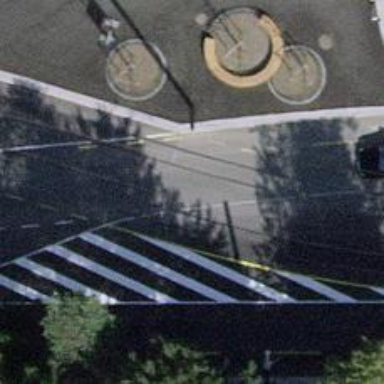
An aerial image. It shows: Road with traffic signals.